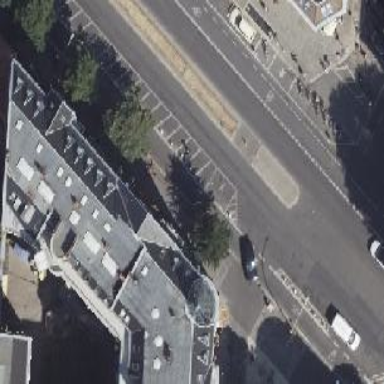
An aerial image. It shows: Cycle lane with asphalt surface.